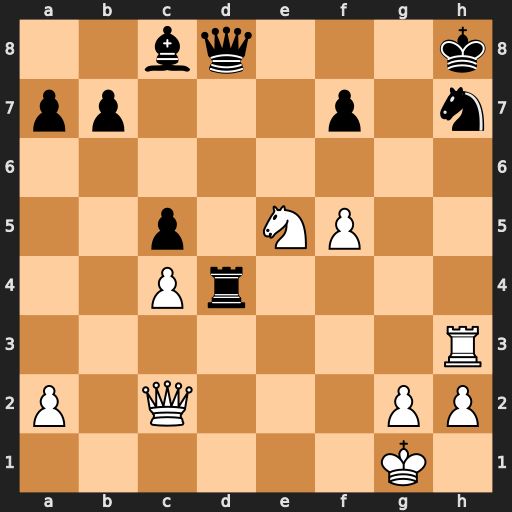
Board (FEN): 2bq3k/pp3p1n/8/2p1NP2/2Pr4/7R/P1Q3PP/6K1
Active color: w
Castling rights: -
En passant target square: -
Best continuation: Nxf7+ Kg8 Nxd8